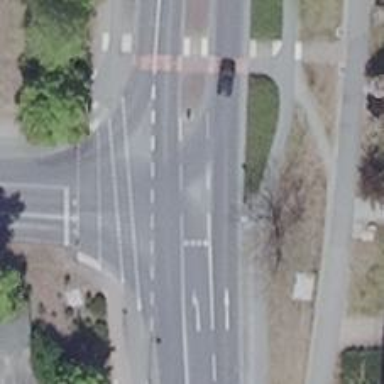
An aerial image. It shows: Residential road with sidewalks on both sides and cycle track.